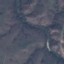
Land use / land cover class: HerbaceousVegetation